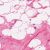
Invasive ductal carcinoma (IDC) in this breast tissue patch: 0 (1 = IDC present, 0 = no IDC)